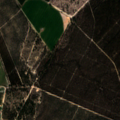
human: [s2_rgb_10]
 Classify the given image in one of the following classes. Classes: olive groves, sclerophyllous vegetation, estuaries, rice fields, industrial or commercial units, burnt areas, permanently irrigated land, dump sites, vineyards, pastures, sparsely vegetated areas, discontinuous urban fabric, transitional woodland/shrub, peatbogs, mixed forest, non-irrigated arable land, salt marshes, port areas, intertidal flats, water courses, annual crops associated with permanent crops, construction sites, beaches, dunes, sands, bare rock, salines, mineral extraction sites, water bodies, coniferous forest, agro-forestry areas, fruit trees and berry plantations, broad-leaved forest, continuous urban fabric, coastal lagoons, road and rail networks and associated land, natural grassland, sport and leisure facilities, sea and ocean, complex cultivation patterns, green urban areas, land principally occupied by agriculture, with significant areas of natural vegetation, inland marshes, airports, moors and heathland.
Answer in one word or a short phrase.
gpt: complex cultivation patterns, broad-leaved forest, coniferous forest, transitional woodland/shrub